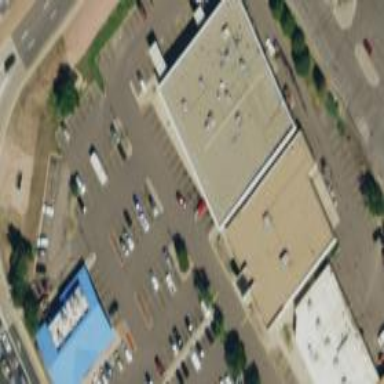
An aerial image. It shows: Retail building.